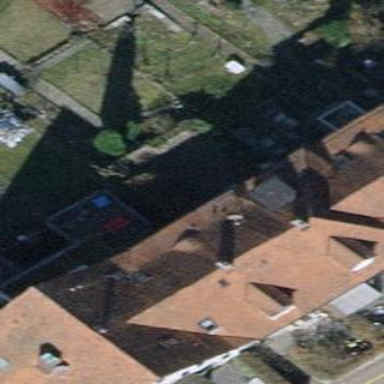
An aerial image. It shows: Building with tiled roof.